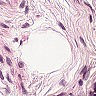
Metastatic tissue present: no